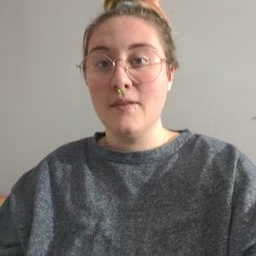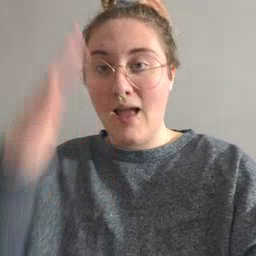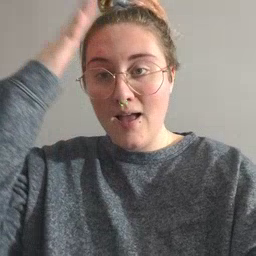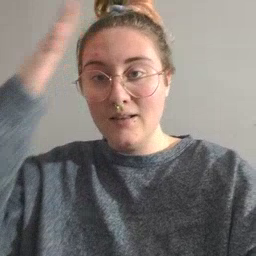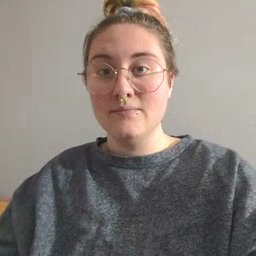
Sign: hat